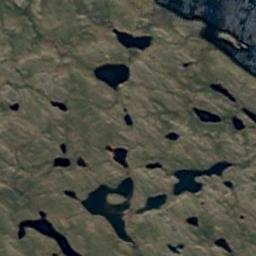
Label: wetland